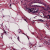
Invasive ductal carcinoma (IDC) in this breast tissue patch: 0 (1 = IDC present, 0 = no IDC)